Question: My column values represent multiple choice answers to a question. The cell which is considered "correct" is colored green. I want to automatically pick the "correct" answer and paste it in a separate column. How can I achieve this, is there a VBA solution for this?

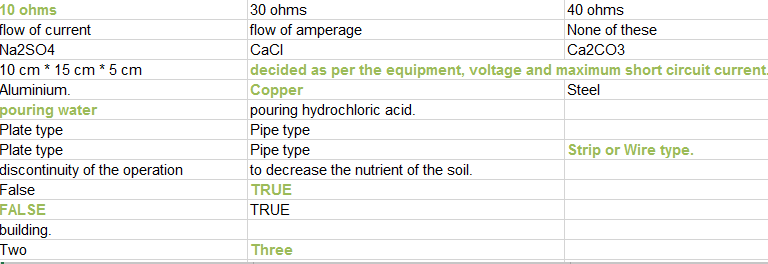
Answer: If I'm understanding what you're asking, something like this should work:
'''
Sub CopyGreen()
For Each cell In ActiveSheet.Columns("A:D").SpecialCells(xlCellTypeConstants)
If cell.Font.Color = RGB(155, 187, 89) Then cell.Copy ActiveSheet.Cells(cell.Row, 5)
Next cell
End Sub
'''
This assumes there is only one correct answer per row.